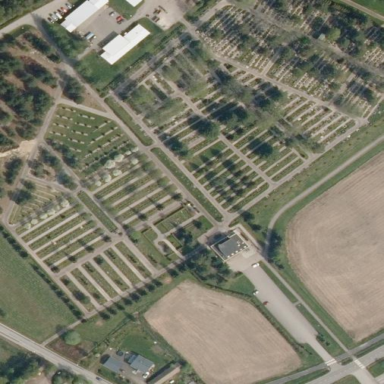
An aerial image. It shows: Cemetery.